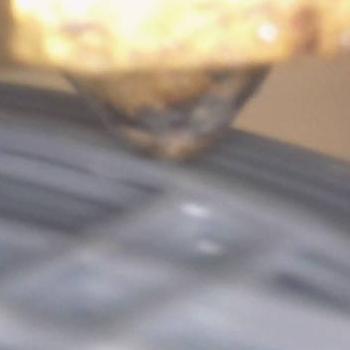
Flow rate: 112%